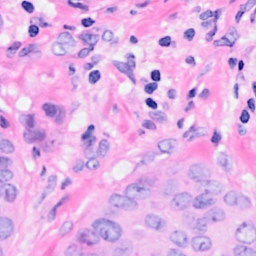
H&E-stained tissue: Breast